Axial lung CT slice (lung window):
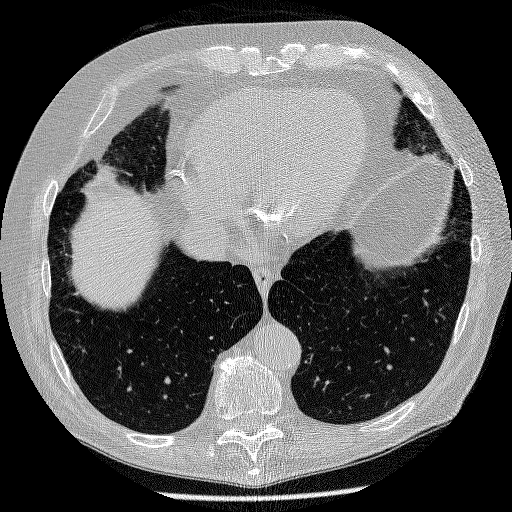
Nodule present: no